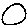
Label: circle